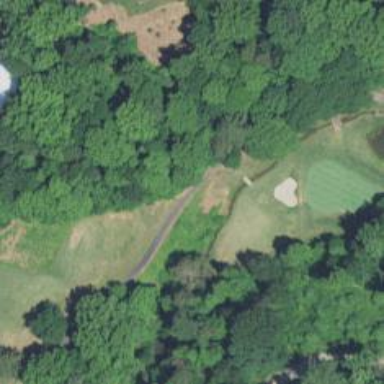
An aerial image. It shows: Pathway for golfing.